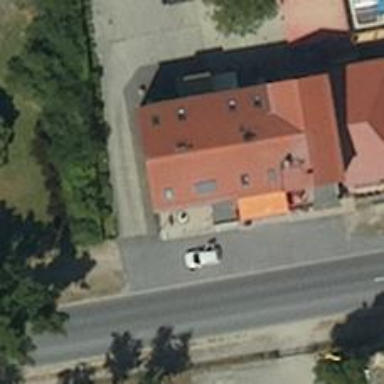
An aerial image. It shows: Restaurant.